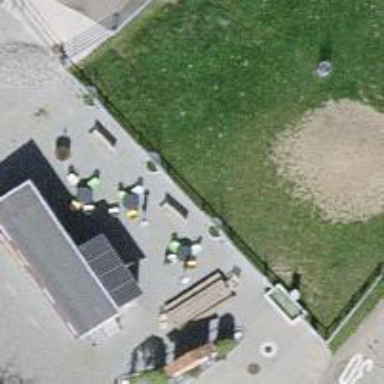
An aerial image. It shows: Outdoor seating area for leisure land.